Field crop: tomato
Growth stage: 2
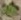
Species: solanum